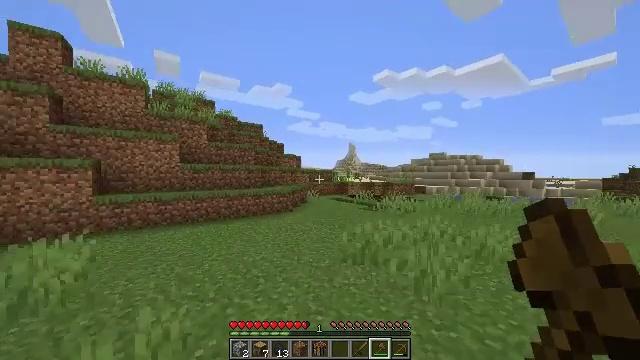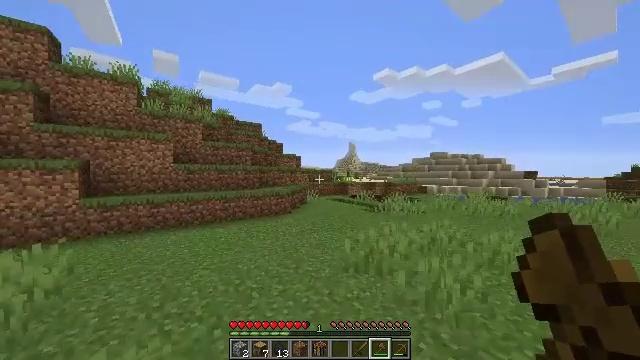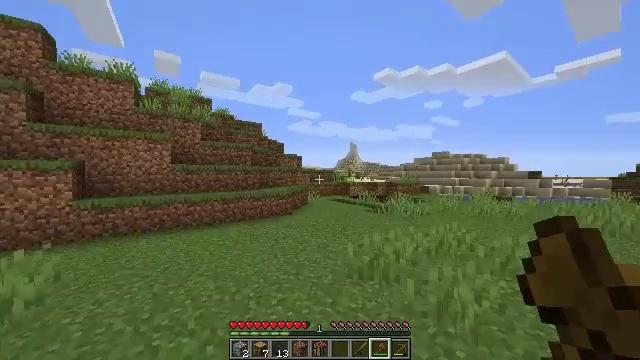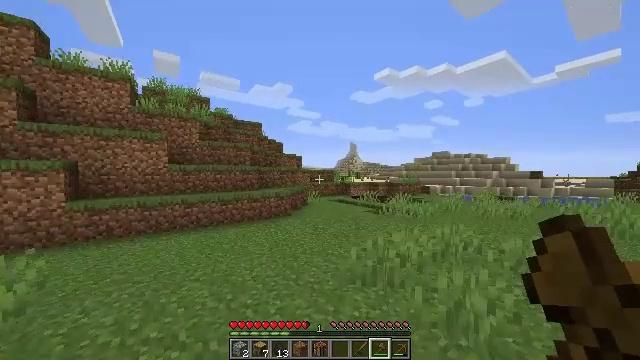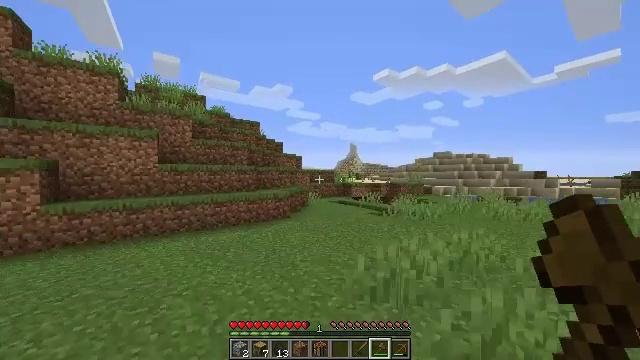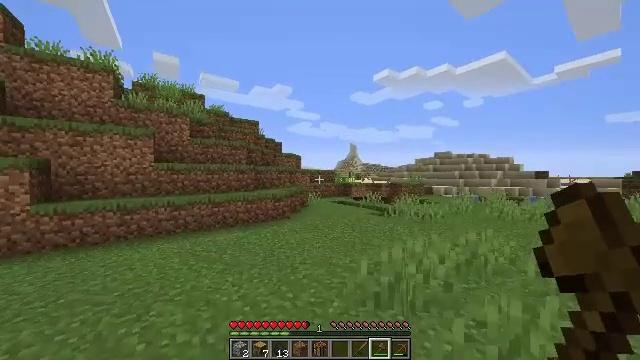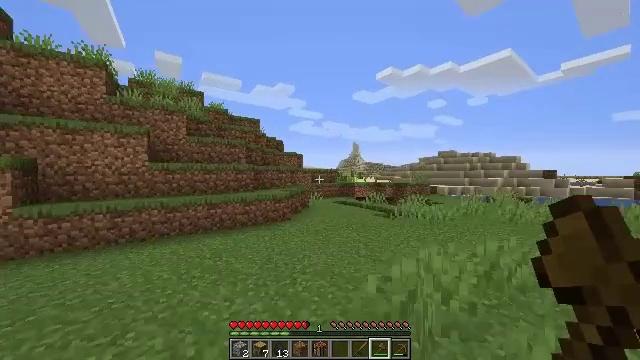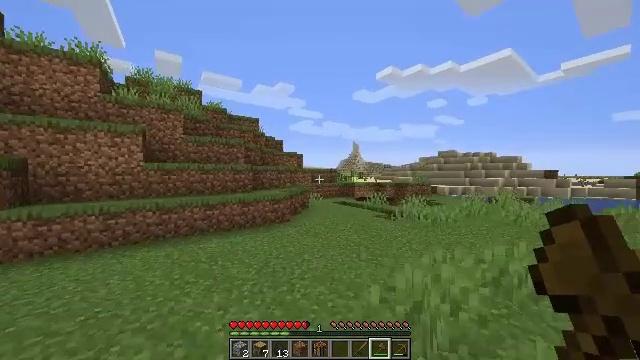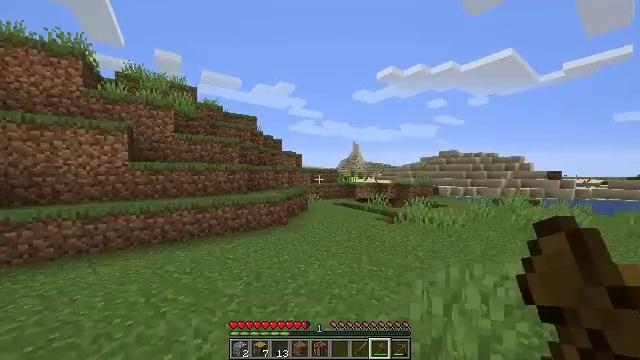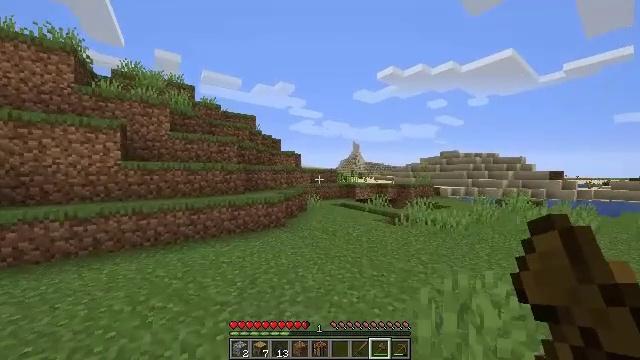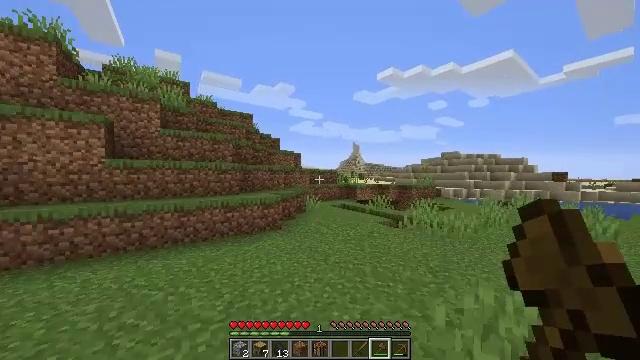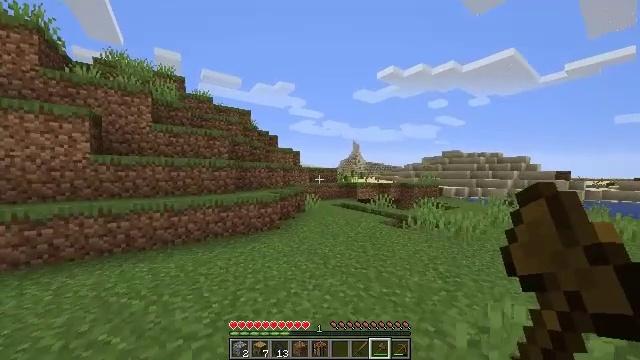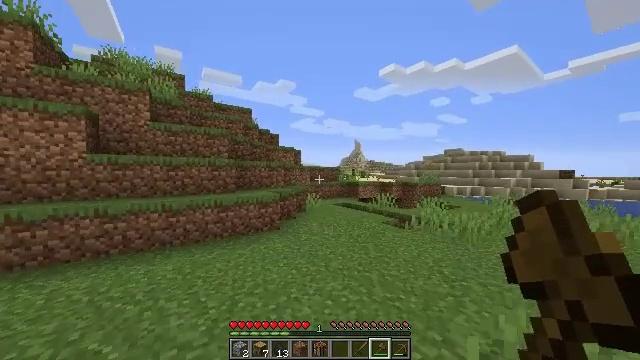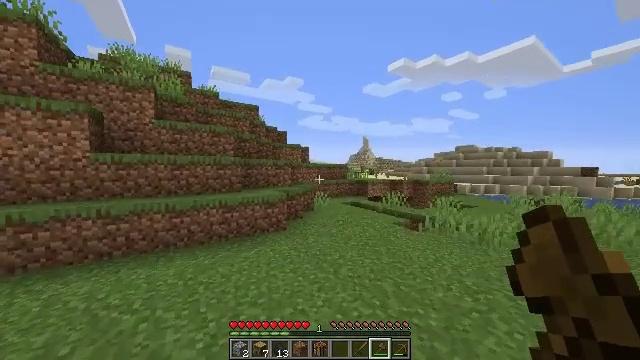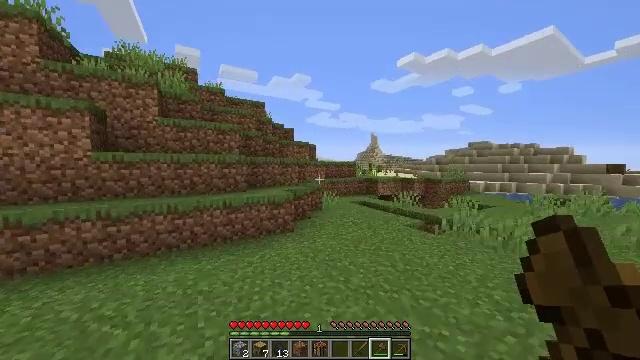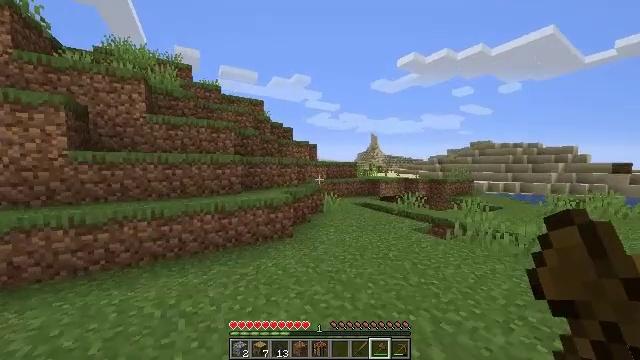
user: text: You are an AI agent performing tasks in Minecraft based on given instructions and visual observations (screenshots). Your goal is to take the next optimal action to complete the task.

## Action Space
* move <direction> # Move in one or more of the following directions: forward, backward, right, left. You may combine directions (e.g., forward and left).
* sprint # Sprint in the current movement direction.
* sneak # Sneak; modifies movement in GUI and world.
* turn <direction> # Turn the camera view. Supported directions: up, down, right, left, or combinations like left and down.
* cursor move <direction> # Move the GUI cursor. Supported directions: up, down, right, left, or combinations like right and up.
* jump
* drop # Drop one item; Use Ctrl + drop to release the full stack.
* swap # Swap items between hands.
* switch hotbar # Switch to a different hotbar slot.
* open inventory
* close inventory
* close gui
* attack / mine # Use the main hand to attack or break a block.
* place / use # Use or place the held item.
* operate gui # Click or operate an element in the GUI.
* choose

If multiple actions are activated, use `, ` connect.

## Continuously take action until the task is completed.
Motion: motion action
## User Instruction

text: Fish and kill the salmon.
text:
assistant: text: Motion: move forward
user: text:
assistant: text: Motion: move forward
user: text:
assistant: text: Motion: move forward
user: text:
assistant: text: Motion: move forward
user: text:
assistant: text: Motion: move forward
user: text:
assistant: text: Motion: move forward
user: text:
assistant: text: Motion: move forward
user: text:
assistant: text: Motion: move forward
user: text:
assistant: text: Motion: move forward
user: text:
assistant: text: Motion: move forward
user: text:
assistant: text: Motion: move forward
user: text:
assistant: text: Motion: move forward
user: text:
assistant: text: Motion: move forward, turn left
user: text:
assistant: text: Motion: move forward, turn left
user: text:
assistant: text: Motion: move forward
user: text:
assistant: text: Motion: move forward
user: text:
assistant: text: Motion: move forward
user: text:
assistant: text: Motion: move forward, turn down
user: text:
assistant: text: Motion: move forward, turn down, jump
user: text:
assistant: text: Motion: move forward, turn right and down, jump
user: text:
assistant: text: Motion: move forward, jump
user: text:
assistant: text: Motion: move forward, jump
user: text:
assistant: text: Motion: move forward, jump
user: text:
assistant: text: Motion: move forward, turn right and up, jump
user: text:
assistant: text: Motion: move forward, turn right and up, jump
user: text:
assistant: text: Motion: move forward, turn right and up, jump
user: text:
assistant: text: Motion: move forward
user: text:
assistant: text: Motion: move forward, turn right and up
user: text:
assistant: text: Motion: move forward
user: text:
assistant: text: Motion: move forward